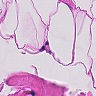
Metastatic tissue present: no